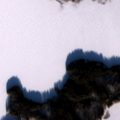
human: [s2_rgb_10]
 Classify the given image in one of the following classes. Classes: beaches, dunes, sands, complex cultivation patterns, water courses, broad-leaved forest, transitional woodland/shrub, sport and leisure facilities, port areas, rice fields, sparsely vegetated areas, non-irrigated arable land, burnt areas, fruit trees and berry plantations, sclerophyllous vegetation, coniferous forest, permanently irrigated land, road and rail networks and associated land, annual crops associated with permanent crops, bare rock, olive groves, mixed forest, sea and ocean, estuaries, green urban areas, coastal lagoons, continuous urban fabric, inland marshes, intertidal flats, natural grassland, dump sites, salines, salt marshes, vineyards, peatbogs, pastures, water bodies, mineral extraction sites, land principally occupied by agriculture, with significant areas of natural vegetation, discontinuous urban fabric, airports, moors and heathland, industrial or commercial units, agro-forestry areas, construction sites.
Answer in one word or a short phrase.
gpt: mixed forest, water bodies